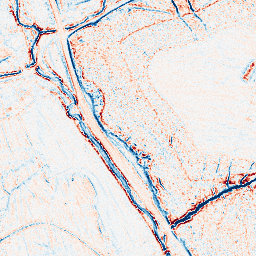
Category: edge_preserving
Decomposition family: anisotropic_diffusion
Decomposition parameters: iterations: 10
kappa: 100
gamma: 0.1
Upsampling method: regularized
Upsampling parameters: scale: 4
lambda_reg: 0.001
Upsampling scale: 4